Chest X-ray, AP view. Patient: 31 years old, sex F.
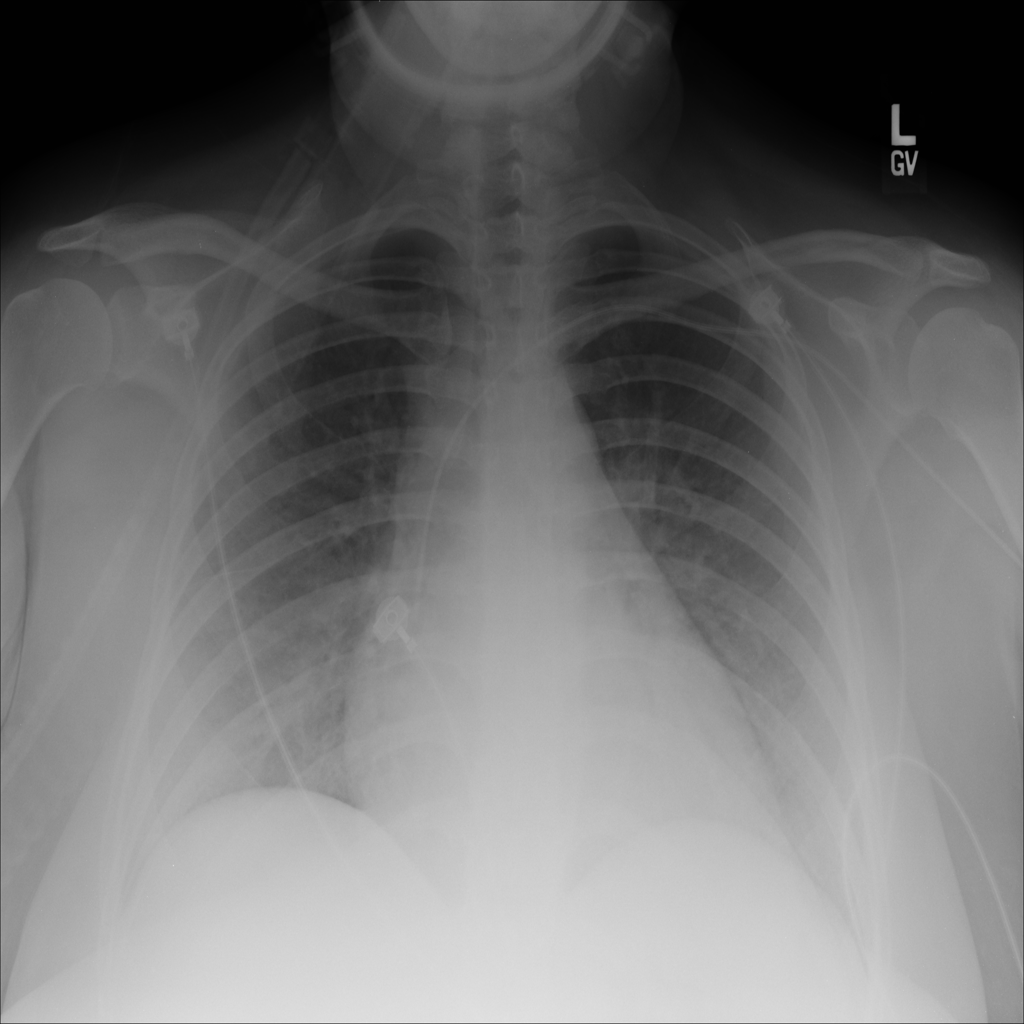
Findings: Infiltration